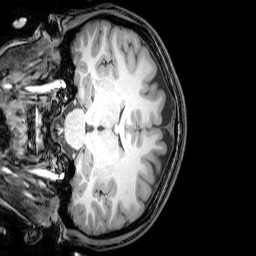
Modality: T1w
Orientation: coronal
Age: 22
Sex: female
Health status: healthy
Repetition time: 0.081 s
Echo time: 0.037 s